Aerial crown-view tile of a tropical tree (Barro Colorado Island, Panama), acquired 20240918:
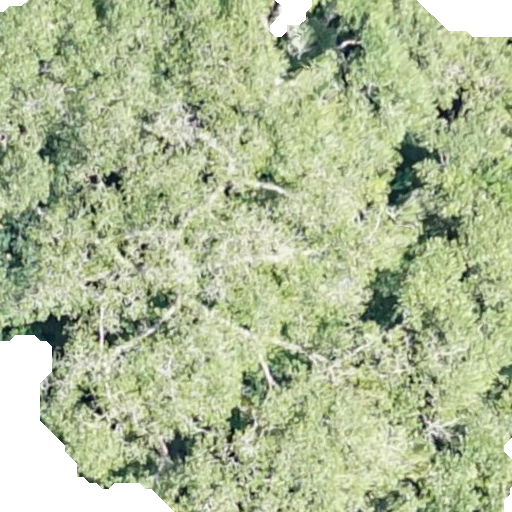
Species: Ficus insipida
GBIF accepted scientific name: Ficus insipida
Crown area: 476.739 m²